Question: I'm transitioning to using WPF after using WinForms for 6+ years. Previously, using 'On_Paint', and drawing with Graphics and Brushes and the like, I've created custom UI elements like the below:

I'd like to duplicate this look using WPF but I'm not sure where to begin or how to do it. Thanks for any help.
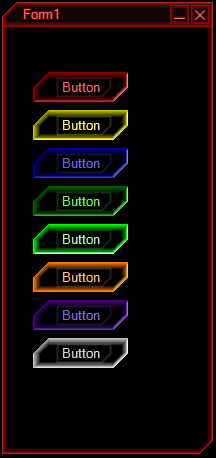
Answer: The basic answer is that you need to override the 'ControlTemplate' for the button you are styling (do this in a resource for code reuse!).
The basic format would be:
'''
<Window.Resources>
<Style TargetType="Button" Key="MyAwesomeButtonStyle">
... Bunch of stuff including control template
</Style>
</Window.Resources>
<Grid>
<Button Style="{StaticResource MyAwesomeButtonStyle}"/>
</Grid>
'''
To get a starting point for what the existing control template looks at, look at <URL>.
To match your picture, you will likely need to replace the wrapping 'Border' element with as simple 'Grid' and add a 'Path' to get the parallelogram shape. 'RadialGradientBrush' can be used for the background of the path to get the color effect.
Without a more narrow question, its hard to say what you need (without taking the time to just figure out the template), but my advice would be to put the existing control template into your program and use it as an override for one of your buttons. Then modify pieces to learn what they do/affect. Finally, modify the correct pieces to look like you want.
Basically, trial and error is probably your best bet as far as learning how to modify/write these are concerned.